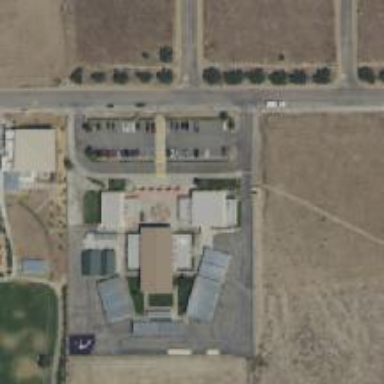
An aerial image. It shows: School.